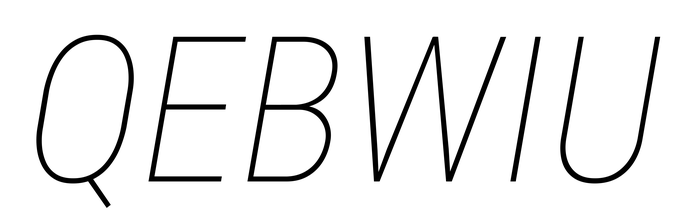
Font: Roboto-Italic_Condensed_Thin_Italic